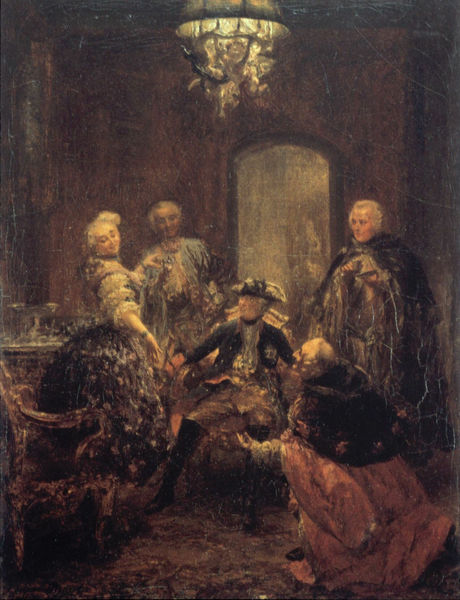
Titel: Friedrich der Große und die Tänzerin Barbarina
Künstler: Adolph Menzel
Standort: Frankfurt (am Main)
Institution: Kunsthandel
Schlagwörter: blau, dunkel, gemälde, gruppe, hand, mann, schatten, umhang, weiß, frauen, menschen, sitzen, abend, bewegung, braun, elegant, frankreich, frau, glas, grau, haar, hell, hintergrund, hut, hüte, kleid, lampe, licht, männer, orange, raum, schmuck, schwarz, stuhl, stühle, szene, tisch, tür, zimmer, dame, rot, schloss, ball, fest, gesellschaft, gespräch, leute, party, rock, tanz, teppich, versammlung, alt, feier, hemd, wand, arm, barock, blicke, diener, mensch, pelz, samt, silber, spitze, stehen, ärmel, gesten, herr, innenraum, rückenlehne, spiegel, öl, spiegelung, rauch, boden, gewand, gold, interieur, kostüm, mantel, realismus, sessel, sitzend, adel, drei, familie, klassizismus, personen, spitzen, tanzen, tänzerin, puder, renaissance, rokoko, kreis, hellblau, perücke, wangen, kommode, armlehne, lehne, bogen, venedig, zuschauer, risse, hof, türe, saal, figuren, friedrich, ölgemälde, arch, blue, cardinal, chair, chandelier, church, court, hands, hat, king, könig, lamp, men, military, oil, people, pope, priest, red, soldier, thron, white, window, women, black, carpet, chairs, crinoline, dark, dress, dresses, france, gray, hair, interior, lady, meeting, old, painting, parlor, portrait, room, salon, seat, seated, sitting, sleeve, social, table, woman, yellow, runde, klavier, gown, mirror, oil painting, robe, kronleuchter, leuchter, lüster, brown, deutsch, menzel, rüsche, rüschen, schick, freude, tor, kelid, unscharf, eingang, berlin, torbogen, militär, uniform, knien, soldat, napoleon, dreispitz, gestik, offizier, orden, stiefel, kardinal, pracht, festlich, fürst, betrachten, komode, besuch, pelzmantel, verschwommen, armlehnen, firnis, malerisch, classical, man, knieen, ordonanz, empfang, audienz, bittsteller, hochkant, geistliche, baroque, child, costume, feldherr, male, noble, zwielicht, fröhlich, absolutismus, höfisch, männder, light, adolph, entrance, night, königsfamilie, perücken, anbetung, bitte, shadow, cap, coat, fur, fritz, allegory, boots, french, preußen, couple, faces, jacket, smile, bewundern, sculpture, eleganz, eisernes kreuz, sailor, door, putto, smiling, feast, royal, bracelet, cape, cloak, arc, kurfürst, england, reiterstiefel, circle, hinterzimmer, ankleide, reitstiefel, paint, genre, friedrich der grosse, rococo, kronleuchte, tan, untertan, doorway, kneeling, dance, dancing, standing, bow, adolf, beg, pleading, große, preuße, laughing, sanssouci, kronenleuchter, five, bild, alter fritz, wig, ruffle, alte fritz, friedrich ii, bustle, powder, malerei, ugly, clergy, barbarina, barbarna, brwon, fancy dress, general, kneel, rötr, wealthy, wigs, brothel, lust, furniture, dinner, ermine, kiefall, watteau, barpck, 18. jahrhundert, hogarth, 1500, fredrich, oil on canvas, tennebrism, chiarososo, 16th century, 18th century, dämmerung, interior scene, british scene, seated man, living room, woman and men, bonaparte, shy, alb, aristrocracy, powdered hair, knealing, tricorne, flirt, captain, 1700, presidential, romantacism, capes, sin, admiral, cracked, napolean, fliet, wo,an, olda woman, brown wall, five people, aristocrats, friedericus rex, tricorner, implore, dainty, kronleucter, bowing'